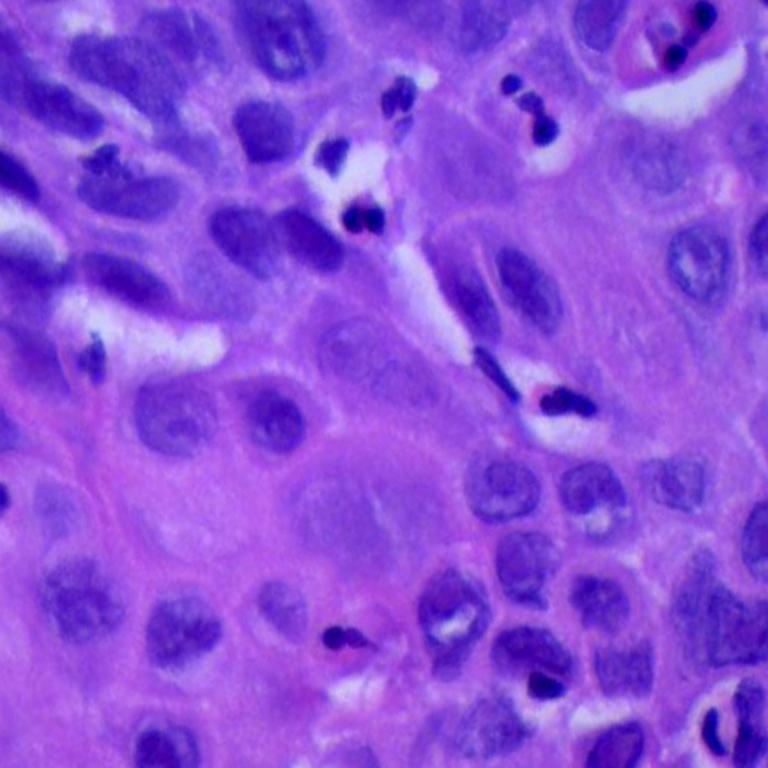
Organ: lung
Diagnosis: squamous carcinomas